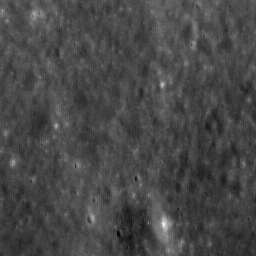
Host type: background_regolith
Lunar coordinates: latitude nan, longitude nan